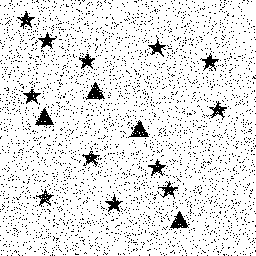
Squares: 0
Triangles: 4
Stars: 12
Total shapes: 16